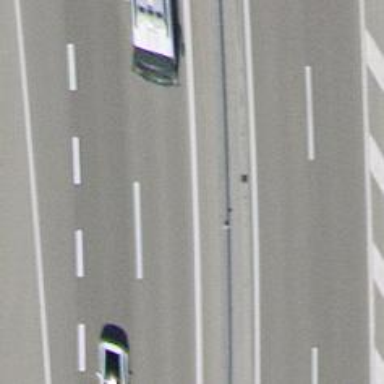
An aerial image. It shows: Asphalt motorway categorized as trunk road.